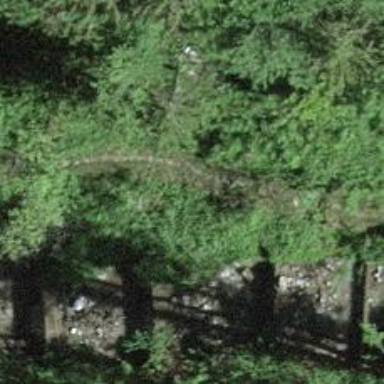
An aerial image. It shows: Path.